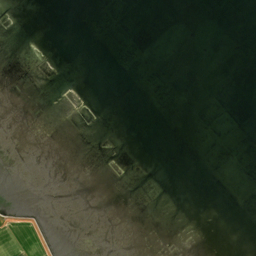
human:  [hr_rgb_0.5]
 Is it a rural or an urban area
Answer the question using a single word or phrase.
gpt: rural

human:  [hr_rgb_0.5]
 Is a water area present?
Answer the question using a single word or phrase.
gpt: yes

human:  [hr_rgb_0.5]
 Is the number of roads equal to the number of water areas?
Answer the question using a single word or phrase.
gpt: no

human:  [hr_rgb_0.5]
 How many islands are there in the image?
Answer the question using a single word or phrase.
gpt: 1

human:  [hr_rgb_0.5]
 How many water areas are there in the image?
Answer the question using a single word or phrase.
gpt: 1

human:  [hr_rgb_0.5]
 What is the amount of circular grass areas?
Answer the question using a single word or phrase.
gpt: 0

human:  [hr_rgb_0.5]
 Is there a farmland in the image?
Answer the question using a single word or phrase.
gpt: yes

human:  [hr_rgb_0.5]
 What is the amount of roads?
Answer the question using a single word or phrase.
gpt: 8

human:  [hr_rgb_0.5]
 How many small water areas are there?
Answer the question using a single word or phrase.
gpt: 0

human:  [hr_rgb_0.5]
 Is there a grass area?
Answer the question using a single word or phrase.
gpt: yes

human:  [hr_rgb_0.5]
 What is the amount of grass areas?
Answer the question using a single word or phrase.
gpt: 4

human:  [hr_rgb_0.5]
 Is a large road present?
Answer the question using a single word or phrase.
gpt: no

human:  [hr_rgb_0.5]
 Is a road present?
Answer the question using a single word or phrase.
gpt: yes

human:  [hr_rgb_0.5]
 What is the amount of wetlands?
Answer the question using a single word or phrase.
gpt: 1

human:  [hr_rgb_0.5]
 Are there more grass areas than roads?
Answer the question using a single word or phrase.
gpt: no

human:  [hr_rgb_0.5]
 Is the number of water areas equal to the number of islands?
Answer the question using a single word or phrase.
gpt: yes

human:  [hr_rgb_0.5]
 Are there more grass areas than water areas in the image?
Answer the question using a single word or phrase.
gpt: yes

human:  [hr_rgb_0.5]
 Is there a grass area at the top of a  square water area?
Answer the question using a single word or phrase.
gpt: no

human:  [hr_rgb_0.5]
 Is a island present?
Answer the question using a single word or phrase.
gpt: yes

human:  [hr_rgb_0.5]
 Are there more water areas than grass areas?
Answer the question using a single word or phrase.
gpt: no

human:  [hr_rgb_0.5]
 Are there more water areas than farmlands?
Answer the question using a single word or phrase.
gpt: no

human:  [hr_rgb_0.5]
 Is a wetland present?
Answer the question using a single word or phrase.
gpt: yes

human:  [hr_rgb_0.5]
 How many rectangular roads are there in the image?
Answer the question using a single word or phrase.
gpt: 0

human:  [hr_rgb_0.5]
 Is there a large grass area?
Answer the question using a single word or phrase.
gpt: yes

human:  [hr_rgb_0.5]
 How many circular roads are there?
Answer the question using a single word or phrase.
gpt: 0

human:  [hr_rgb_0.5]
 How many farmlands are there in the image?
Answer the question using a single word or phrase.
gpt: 2

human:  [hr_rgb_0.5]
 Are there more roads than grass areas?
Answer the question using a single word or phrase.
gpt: yes

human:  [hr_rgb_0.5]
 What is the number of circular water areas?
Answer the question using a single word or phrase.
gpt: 0

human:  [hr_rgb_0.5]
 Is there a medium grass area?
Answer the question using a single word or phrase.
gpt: yes

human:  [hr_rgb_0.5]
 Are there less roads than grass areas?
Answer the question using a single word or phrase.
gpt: no

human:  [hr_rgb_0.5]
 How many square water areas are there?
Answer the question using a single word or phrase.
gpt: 0

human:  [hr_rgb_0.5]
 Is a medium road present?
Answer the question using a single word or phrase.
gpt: no

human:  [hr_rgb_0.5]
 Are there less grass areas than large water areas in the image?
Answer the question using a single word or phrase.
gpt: no

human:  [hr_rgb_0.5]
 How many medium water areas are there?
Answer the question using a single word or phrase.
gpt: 0

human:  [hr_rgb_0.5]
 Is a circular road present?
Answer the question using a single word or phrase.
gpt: no

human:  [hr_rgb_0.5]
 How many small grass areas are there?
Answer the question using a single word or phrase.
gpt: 0

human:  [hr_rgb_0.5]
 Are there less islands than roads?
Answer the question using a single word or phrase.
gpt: yes

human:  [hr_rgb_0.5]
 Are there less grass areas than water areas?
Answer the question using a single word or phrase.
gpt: no

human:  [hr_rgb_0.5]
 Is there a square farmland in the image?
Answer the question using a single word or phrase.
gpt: no

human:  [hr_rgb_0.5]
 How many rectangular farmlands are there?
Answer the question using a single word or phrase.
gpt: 0

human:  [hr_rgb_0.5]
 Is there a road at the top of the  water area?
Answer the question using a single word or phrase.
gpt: no

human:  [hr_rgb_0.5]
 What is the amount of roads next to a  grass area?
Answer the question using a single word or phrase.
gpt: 8

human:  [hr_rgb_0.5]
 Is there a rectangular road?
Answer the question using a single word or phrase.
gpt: no

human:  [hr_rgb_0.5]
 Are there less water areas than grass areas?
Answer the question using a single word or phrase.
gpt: yes

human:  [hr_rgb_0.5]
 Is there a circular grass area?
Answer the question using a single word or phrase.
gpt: no

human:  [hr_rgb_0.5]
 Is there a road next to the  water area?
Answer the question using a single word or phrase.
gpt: yes

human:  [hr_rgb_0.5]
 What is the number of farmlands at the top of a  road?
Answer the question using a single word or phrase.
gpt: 2

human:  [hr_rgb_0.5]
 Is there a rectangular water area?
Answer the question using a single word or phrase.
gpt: no

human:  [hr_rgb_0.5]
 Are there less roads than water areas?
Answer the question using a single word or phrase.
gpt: no

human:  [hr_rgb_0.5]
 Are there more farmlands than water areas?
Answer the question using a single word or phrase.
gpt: yes

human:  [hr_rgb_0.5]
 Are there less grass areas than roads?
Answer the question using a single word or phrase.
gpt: yes

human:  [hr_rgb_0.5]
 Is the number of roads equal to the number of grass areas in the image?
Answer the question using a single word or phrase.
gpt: no

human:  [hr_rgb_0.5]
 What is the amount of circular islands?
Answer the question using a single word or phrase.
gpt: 0

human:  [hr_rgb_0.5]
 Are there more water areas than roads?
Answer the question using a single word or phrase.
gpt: no

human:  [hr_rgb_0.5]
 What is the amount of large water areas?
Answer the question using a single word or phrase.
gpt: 1

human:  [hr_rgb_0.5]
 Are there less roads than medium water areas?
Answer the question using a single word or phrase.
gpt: no

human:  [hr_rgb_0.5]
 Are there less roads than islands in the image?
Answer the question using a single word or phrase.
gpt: no

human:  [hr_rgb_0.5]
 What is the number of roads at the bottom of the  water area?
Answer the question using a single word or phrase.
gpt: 8

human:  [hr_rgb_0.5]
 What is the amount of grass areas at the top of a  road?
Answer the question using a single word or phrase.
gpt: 3

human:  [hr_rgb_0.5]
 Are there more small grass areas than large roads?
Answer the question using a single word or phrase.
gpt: no

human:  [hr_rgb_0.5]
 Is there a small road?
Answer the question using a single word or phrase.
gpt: yes

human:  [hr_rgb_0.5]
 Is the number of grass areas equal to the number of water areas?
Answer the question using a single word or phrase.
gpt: no

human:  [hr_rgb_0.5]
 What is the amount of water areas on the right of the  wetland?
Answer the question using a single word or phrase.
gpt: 0

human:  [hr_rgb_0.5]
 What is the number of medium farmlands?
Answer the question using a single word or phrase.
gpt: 0